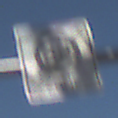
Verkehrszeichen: EndeZone30
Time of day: MorningAfternoon
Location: Outdoor (Nature)
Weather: Clear
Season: NotSpecified
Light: Natural